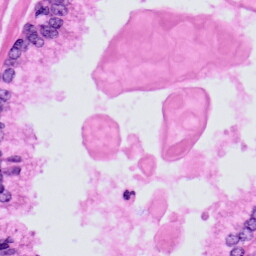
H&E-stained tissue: Prostate